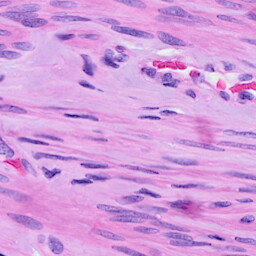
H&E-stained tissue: Ovarian